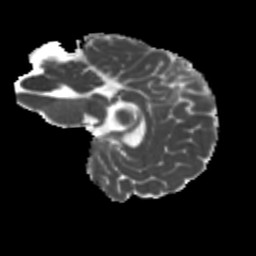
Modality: MD
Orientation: sagittal
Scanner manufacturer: siemens
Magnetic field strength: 3 T
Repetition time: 4 s
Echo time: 0.0594 s